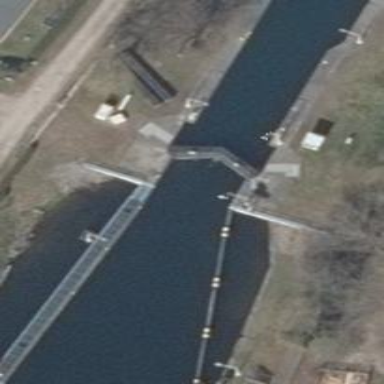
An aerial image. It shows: Lock gate on waterway.